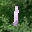
Label: 1